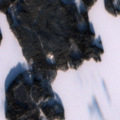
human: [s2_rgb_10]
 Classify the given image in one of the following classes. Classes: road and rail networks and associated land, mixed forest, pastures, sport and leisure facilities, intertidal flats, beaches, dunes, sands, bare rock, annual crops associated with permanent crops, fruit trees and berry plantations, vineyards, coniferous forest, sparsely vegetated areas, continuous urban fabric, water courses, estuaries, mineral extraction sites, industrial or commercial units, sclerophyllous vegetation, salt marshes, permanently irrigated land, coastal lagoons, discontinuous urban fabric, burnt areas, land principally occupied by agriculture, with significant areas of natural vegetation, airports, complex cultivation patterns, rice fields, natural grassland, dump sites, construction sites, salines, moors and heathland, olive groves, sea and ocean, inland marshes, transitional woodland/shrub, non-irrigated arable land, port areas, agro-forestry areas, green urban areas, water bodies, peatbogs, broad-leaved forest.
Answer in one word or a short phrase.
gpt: coniferous forest, water bodies